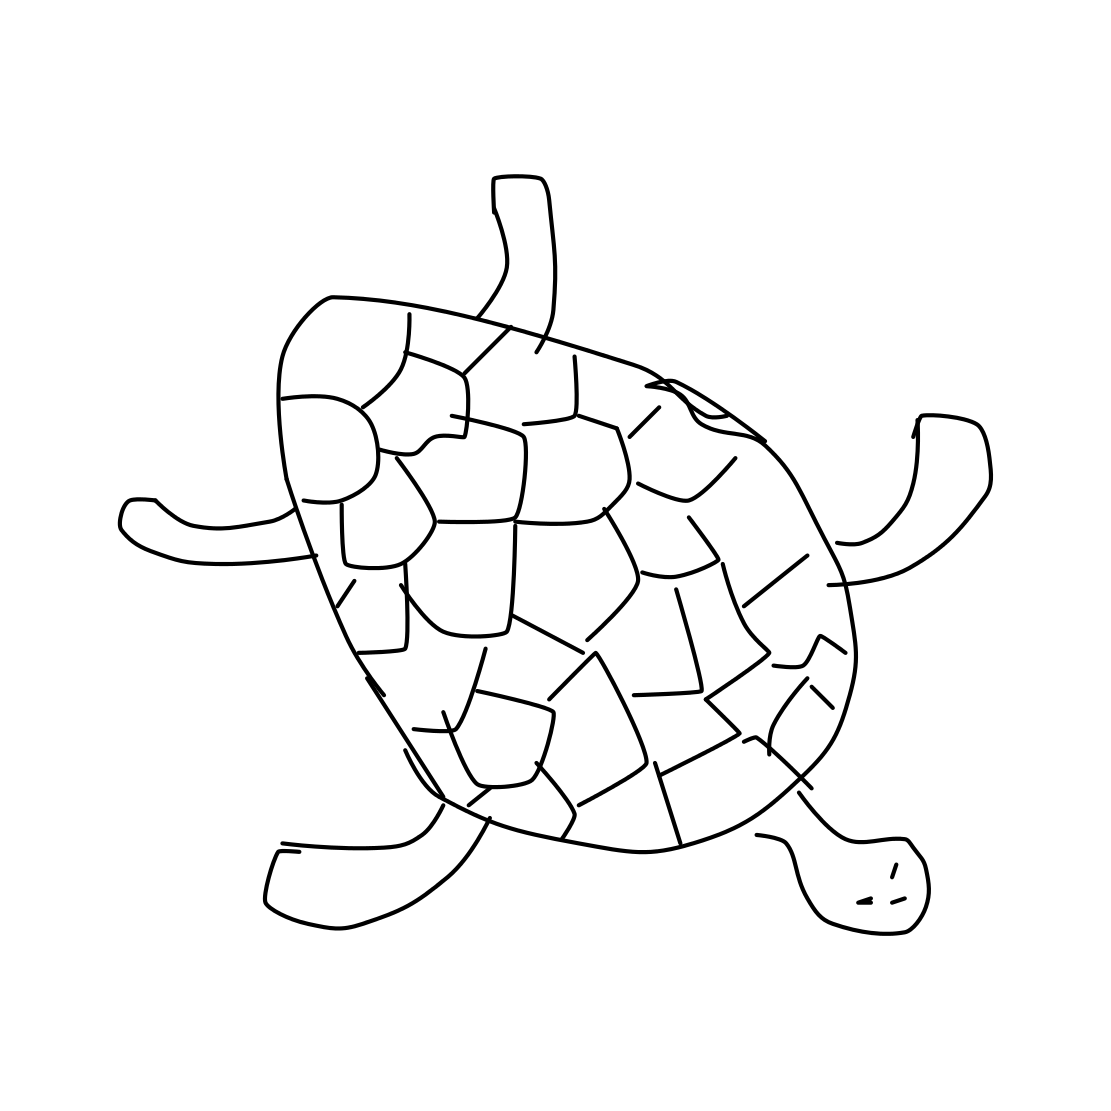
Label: sea turtle